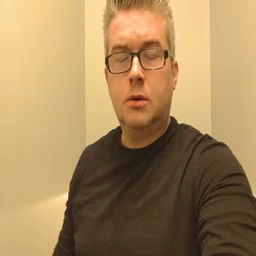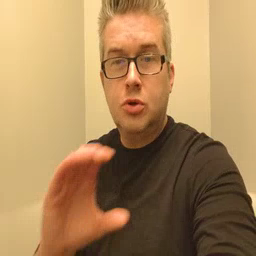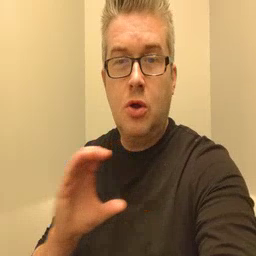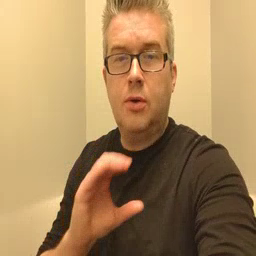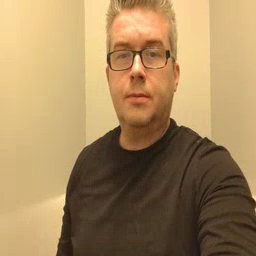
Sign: chocolate